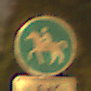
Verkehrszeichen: Reitweg
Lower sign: EinspurigeFahrzeugeFrei4
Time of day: Night
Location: Outdoor (Urban)
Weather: Clear
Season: NotSpecified
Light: Artificial